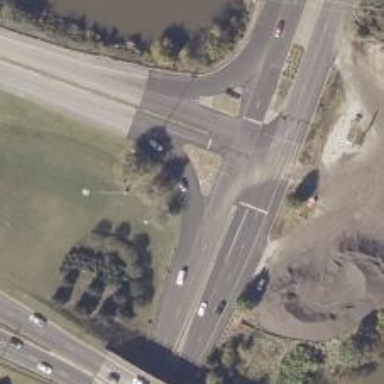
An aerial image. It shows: Asphalt trunk link road.